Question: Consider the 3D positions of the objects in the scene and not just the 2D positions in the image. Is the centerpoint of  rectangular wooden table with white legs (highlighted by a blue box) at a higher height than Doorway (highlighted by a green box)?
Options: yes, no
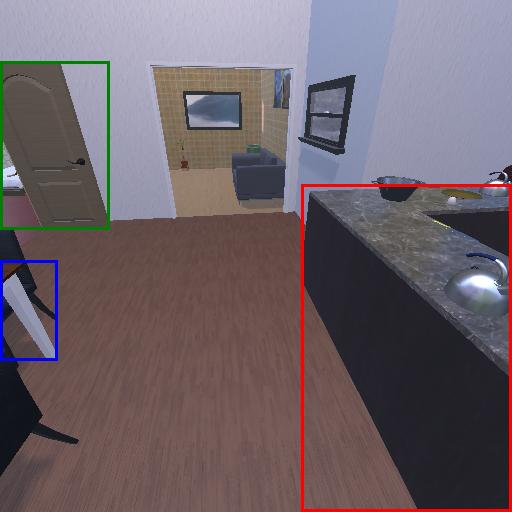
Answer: yes